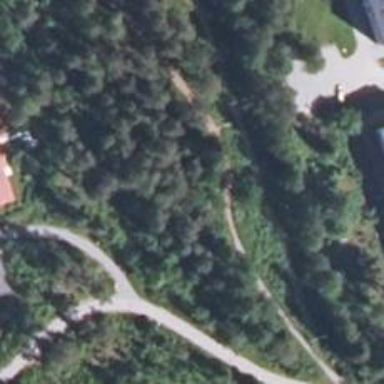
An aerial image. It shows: Path.